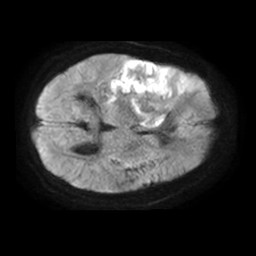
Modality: TRACE
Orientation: axial
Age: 58
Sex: female
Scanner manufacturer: philips
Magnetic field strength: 1.5 T
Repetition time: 3.395 s
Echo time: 0.06922 s